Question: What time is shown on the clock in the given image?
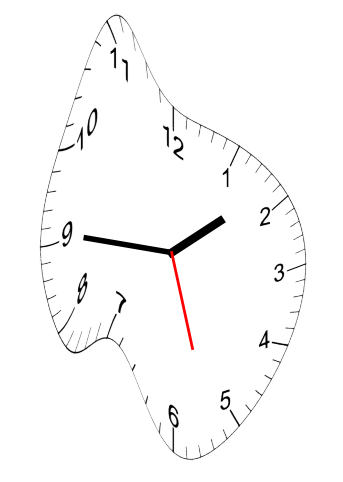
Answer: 01:45:27